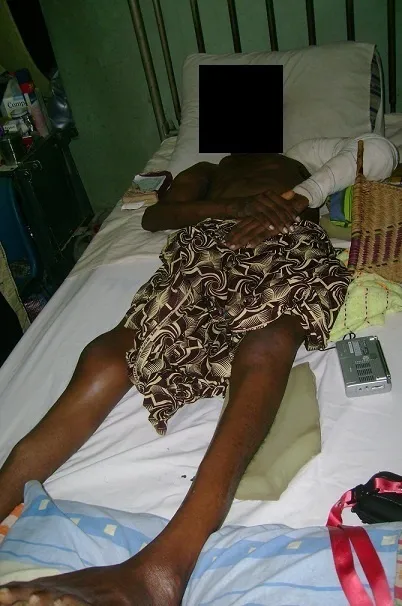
Physical findings at first contact with general surgeon.
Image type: medical_photograph (skin_photograph)